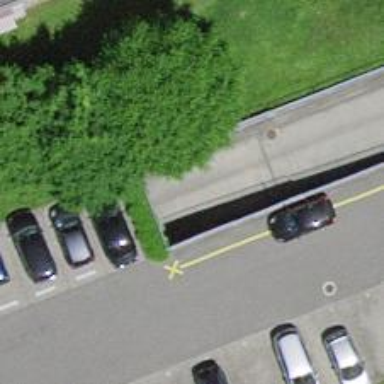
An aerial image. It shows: Parking entrance.